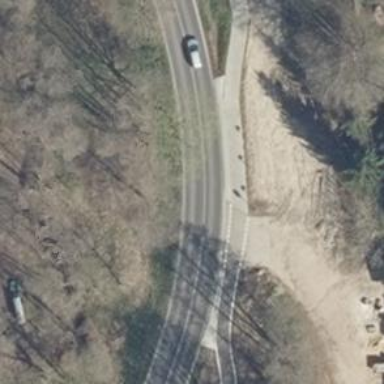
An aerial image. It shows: Secondary road with asphalt surface.